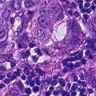
Metastatic tissue present: yes